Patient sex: M
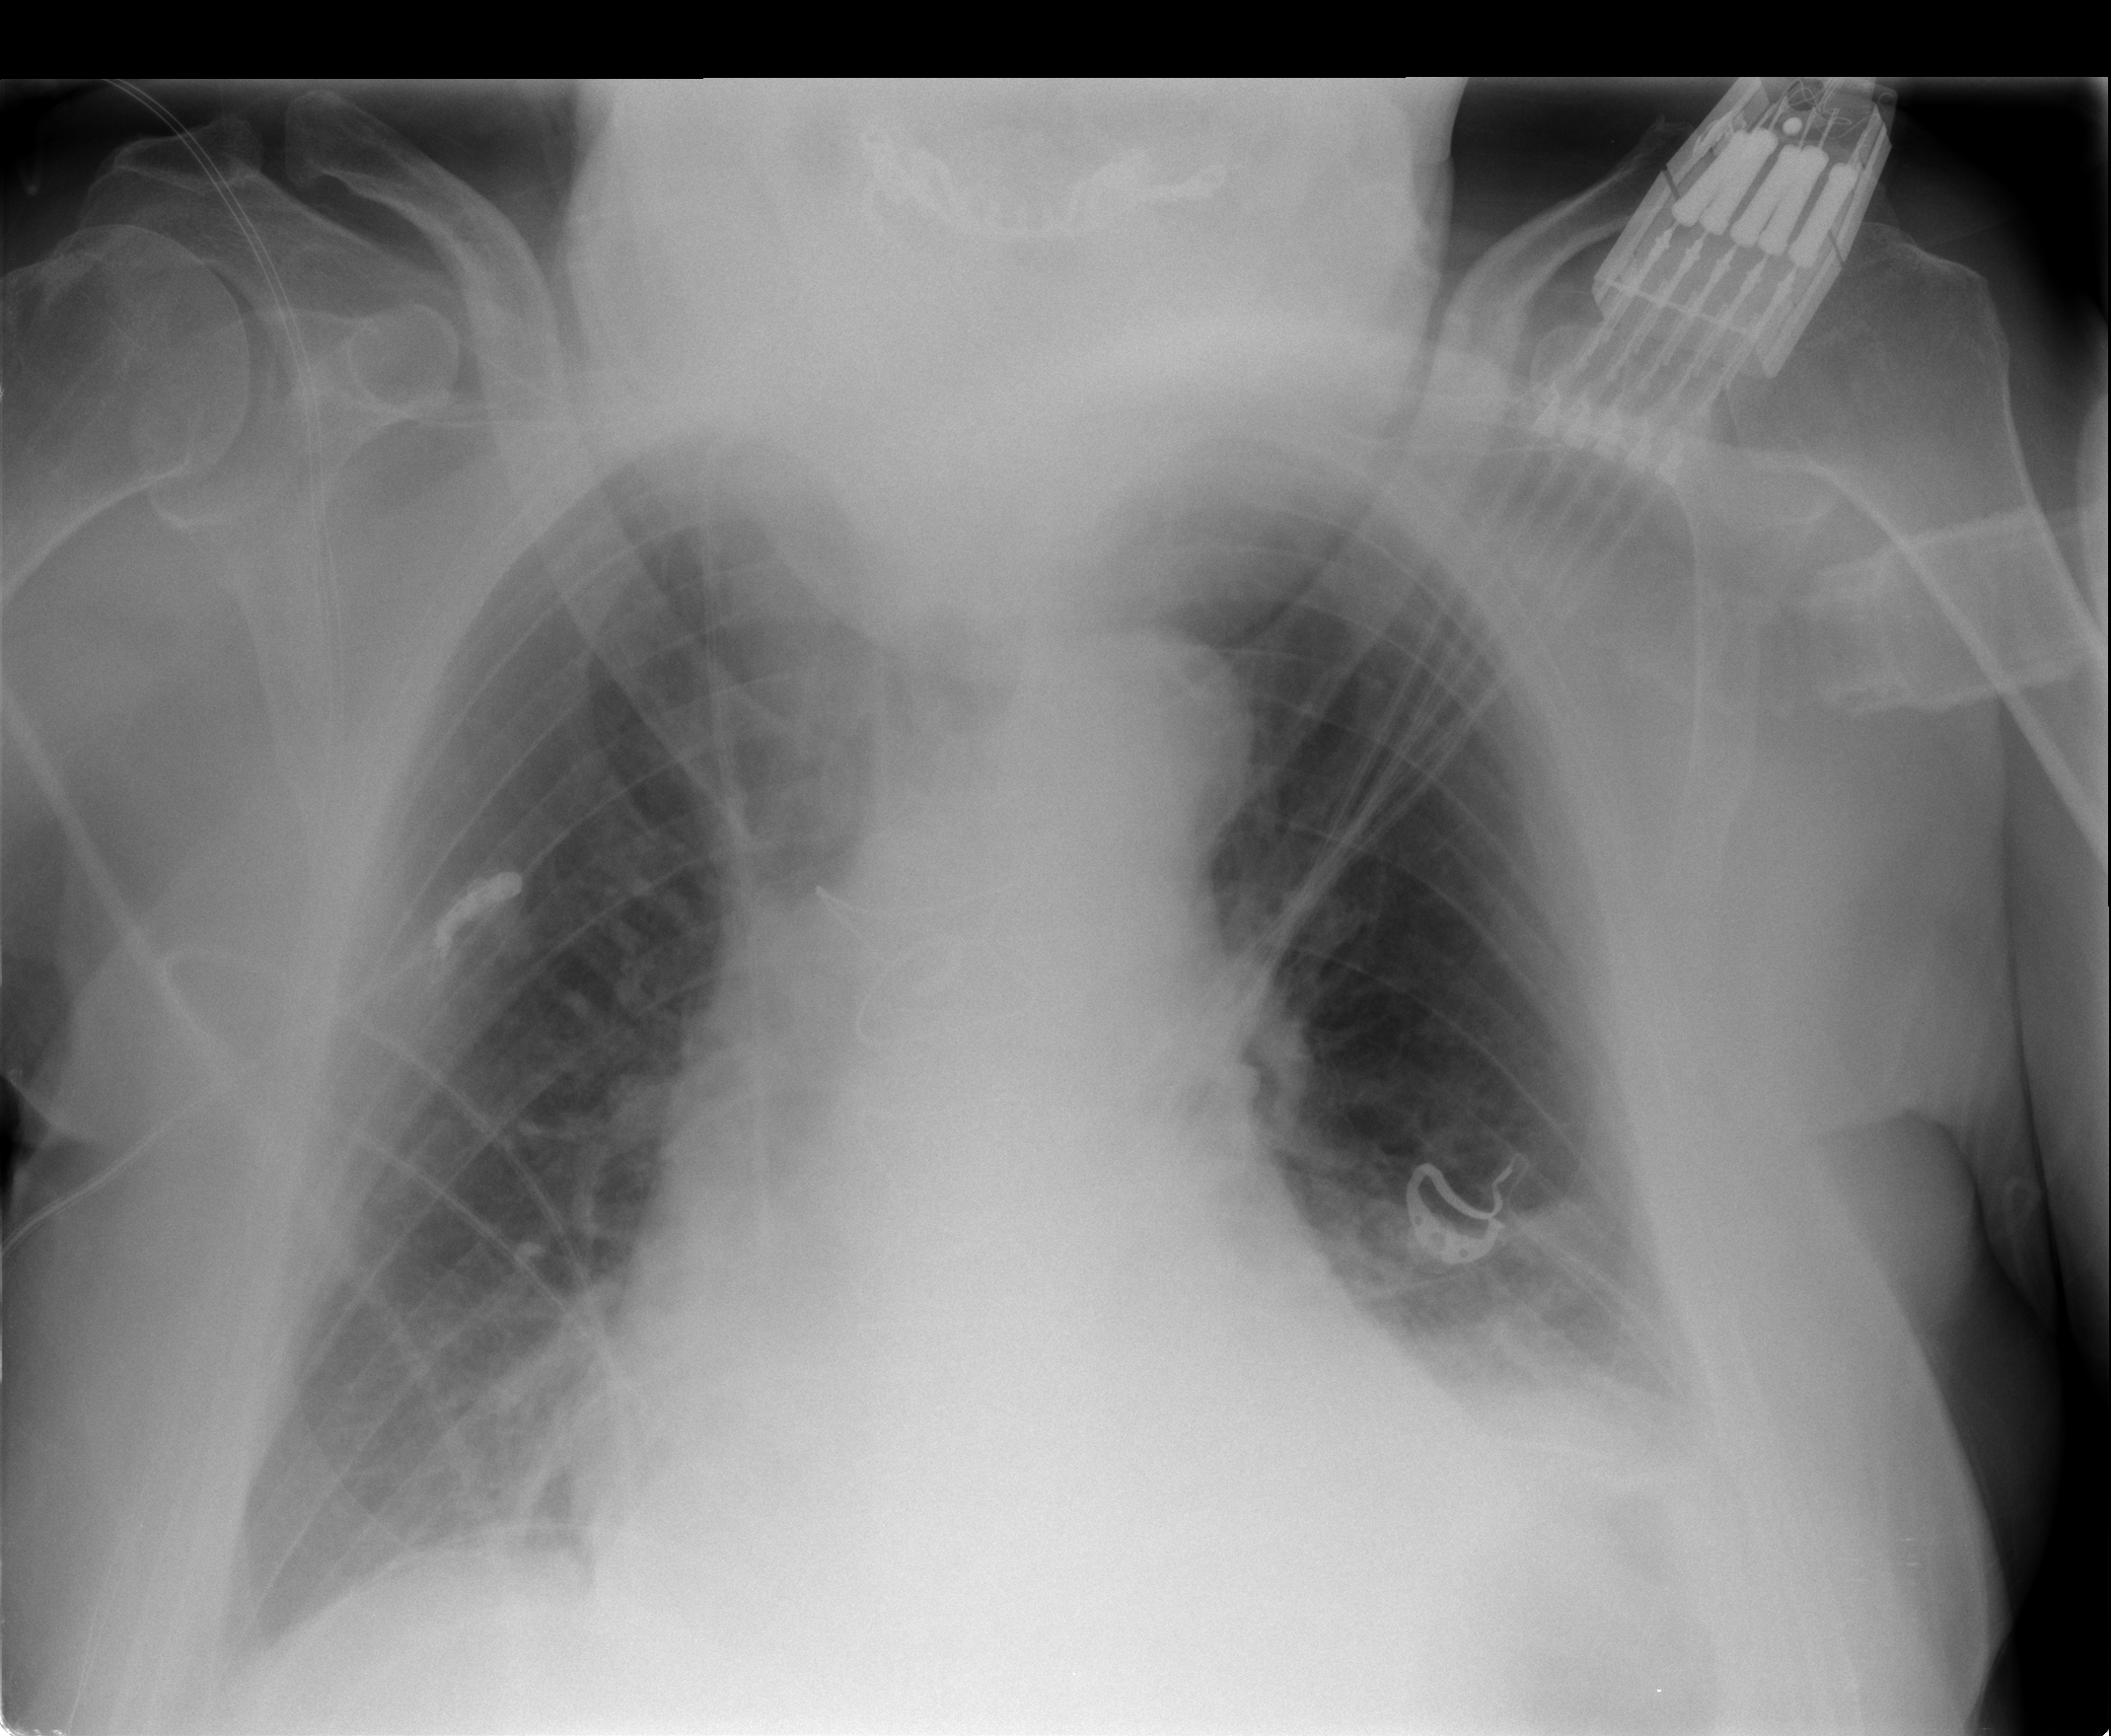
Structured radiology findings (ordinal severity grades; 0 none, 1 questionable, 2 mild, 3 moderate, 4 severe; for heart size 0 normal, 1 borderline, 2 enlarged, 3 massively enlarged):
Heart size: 2
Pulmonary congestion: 1
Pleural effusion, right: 1
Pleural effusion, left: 2
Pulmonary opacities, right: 1
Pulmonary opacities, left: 0
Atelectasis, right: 0
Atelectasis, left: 2